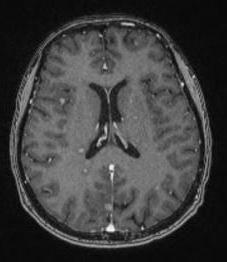
Label: notumor